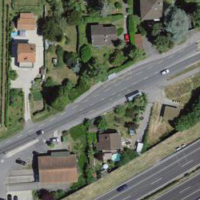
EUNIS habitat code: 57
Species observed at this site:
Lobularia maritima